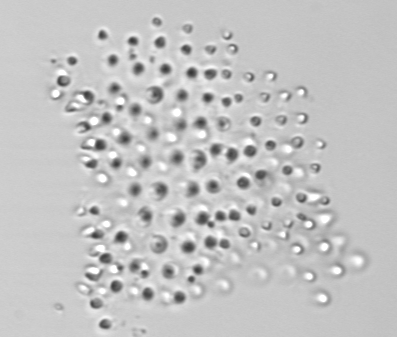
Label: Parvicorbicula_socialis